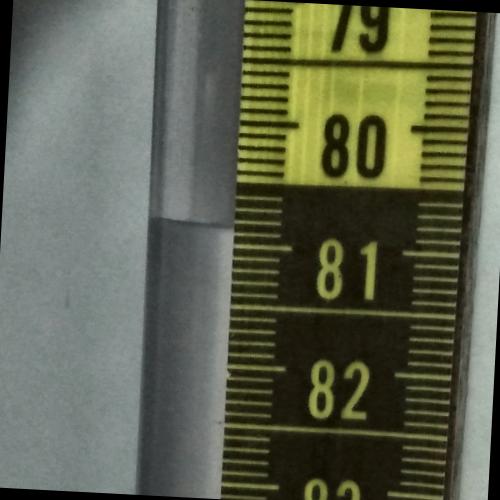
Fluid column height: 80.9 cm